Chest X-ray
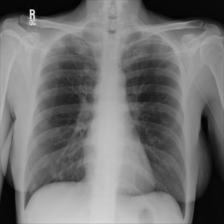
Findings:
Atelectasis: negative
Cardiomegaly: negative
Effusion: negative
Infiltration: negative
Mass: negative
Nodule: negative
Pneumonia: negative
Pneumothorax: negative
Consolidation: negative
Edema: negative
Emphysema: negative
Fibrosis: negative
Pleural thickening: negative
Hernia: negative